Question: I have dataset with colors and I want to show how many entries of each color I have in current dataset.
After formatting my dataset it is an array of strings:
'''
const colors = [
'red',
'green',
'blue',
'red',
'red',
'green'
]
'''
I want to make a scale that I can feed into histogram layout. The scale should help layout to create a number of bins. After I feed data into histogram generator I expect to get an array with a 5 entries. Each object in array should has 'x0' and 'x1' property.
This is what I expect after reading a documentation. Btw, this is what I expect as my final result:

This is how my code looks like:
'''
const width = container.node().getBoundingClientRect().width
const xScale = d3.scaleOrdinal().domain(colors).range([0, width])
const histogramGenerator = d3.histogram()
histogramGenerator
.domain(xScale.domain())
.tresholds(xScale.domain().length)
const histogramData = histogramGenerator(colors)
'''
Actual result looks:
'''
[Array(0)]
0: [x0: "red", x1: "blue"]
length: 1
__proto__: Array(0)
'''
I don't want to use bar chart, the whole reason of this experiment is to learn how to use d3 histogram with ordinal data like this colors dataset.
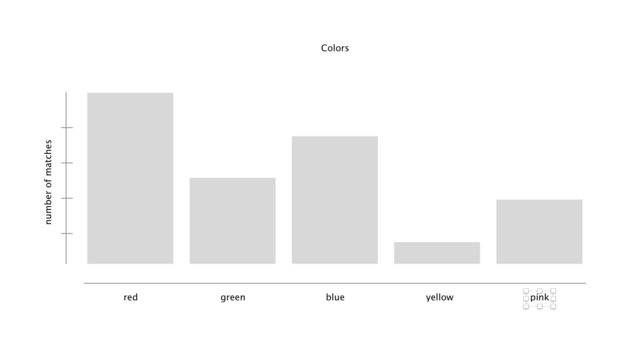
Answer: Unfortunately a is, by definition, impossible. What you want is a instead. Quoting the <URL> about histogram,
> A histogram is an accurate representation of the distribution of numerical data. It is an estimate of the probability distribution of a and was first introduced by Karl Pearson.
The emphasis on is mine.
If you look at 'd3.histogram' <URL>, you'll see that it expect numerical values:
'''
// Assign data to bins by value, ignoring any outside the domain.
for (i = 0; i < n; ++i) {
x = values[i];
if (x0 <= x && x <= x1) {
bins[bisect(tz, x, 0, m)].push(data[i]);
}
}
'''
Have a look at 'x0 <= x && x <= x1' specifically.
I can see that you wrote . In that case, chose the , that is, a dataset with a continuous variable instead.
### Solution for a bar chart:
All that being said, ditch that histogram generator and create a good old bar chart. For that to work, all you'll need is manipulating tour data. For instance, let's use <URL> to create an array of objects, with 'colour' and 'count'.
Suppose this data array:
'''
const colors = ['red', 'green', 'blue', 'red', 'red', 'green', 'yellow', 'pink', 'red', 'green', 'yellow', 'pink', 'pink', 'green', 'blue', 'green', 'blue', 'green', 'green', 'green', 'green'];
'''
We can manipulate it like this:
'''
const colors = [
'red',
'green',
'blue',
'red',
'red',
'green',
'yellow',
'pink',
'red',
'green',
'yellow',
'pink',
'pink',
'green',
'blue',
'green',
'blue',
'green',
'green',
'green',
'green'
];
const data = colors.reduce((acc, curr) => {
const foundObject = acc.find(e => e.colour === curr);
if (foundObject) ++foundObject.count;
else acc.push({
colour: curr,
count: 1
});
return acc;
}, []);
console.log(data)
'''
Now you can use this data array to create your bar chart, with 'colours' as the categorical variable in the 'x' axis, and 'count' as the quantitative variable in the 'y' axis.